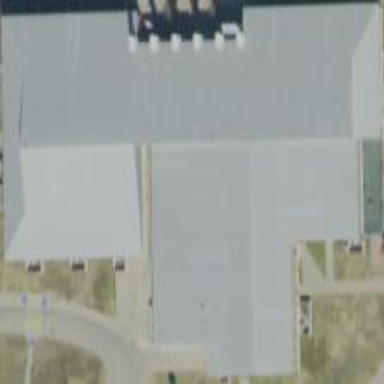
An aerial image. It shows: School building.